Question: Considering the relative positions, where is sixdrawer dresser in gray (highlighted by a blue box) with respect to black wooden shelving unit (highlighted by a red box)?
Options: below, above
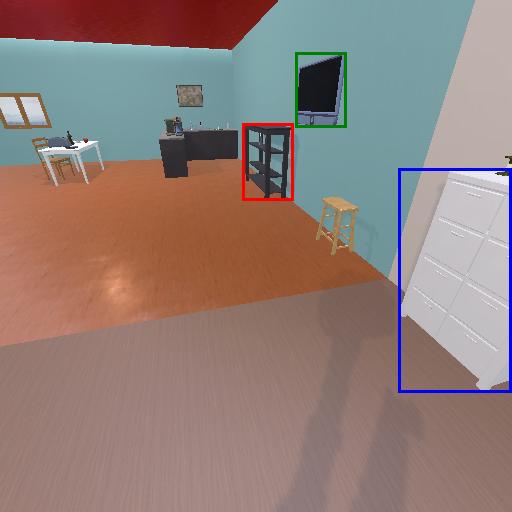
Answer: below